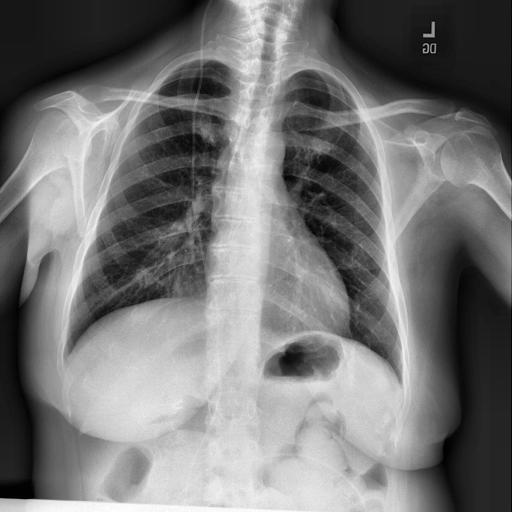
Finding: NORMAL